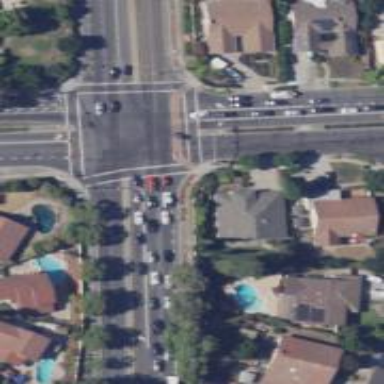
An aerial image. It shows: Footway crossing.